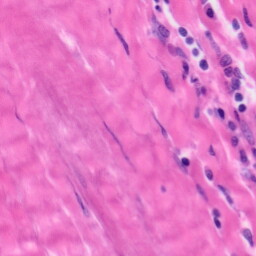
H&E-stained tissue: Tonsil